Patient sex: F
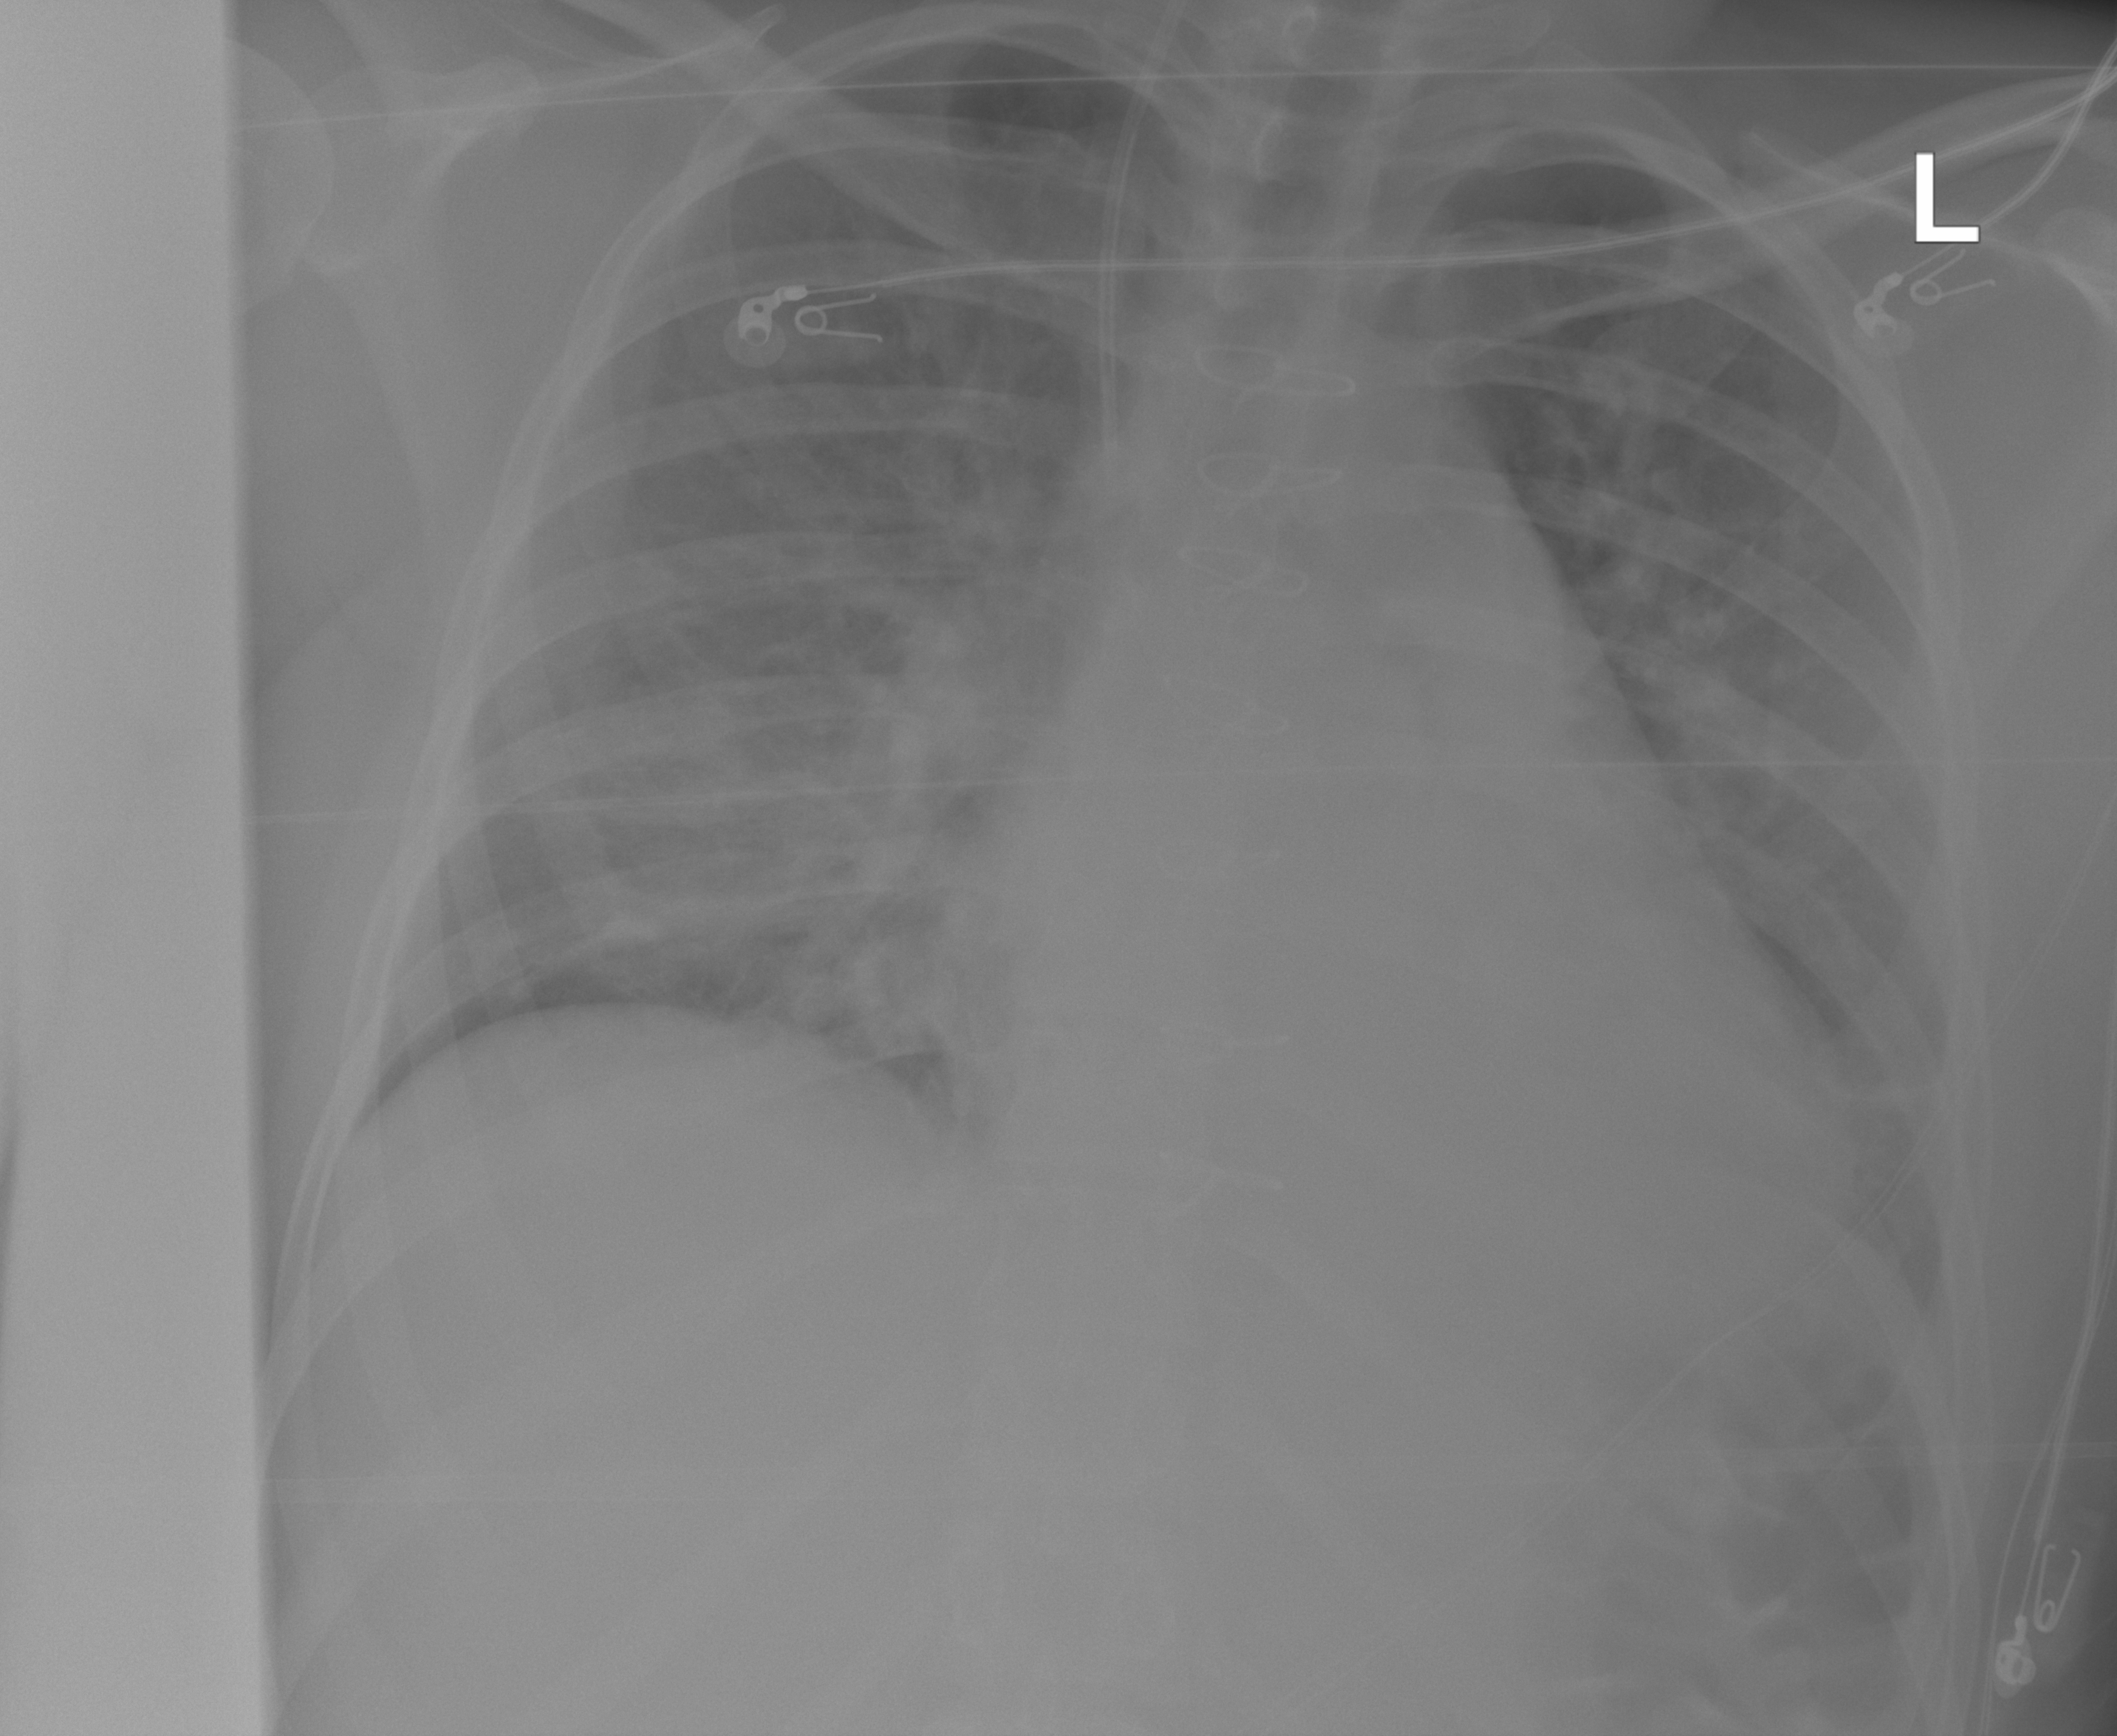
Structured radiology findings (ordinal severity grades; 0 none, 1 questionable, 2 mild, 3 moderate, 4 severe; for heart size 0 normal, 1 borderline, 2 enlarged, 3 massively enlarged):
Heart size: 2
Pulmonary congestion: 1
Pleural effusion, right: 0
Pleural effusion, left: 0
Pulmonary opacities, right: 3
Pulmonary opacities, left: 2
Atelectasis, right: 0
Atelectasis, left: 2